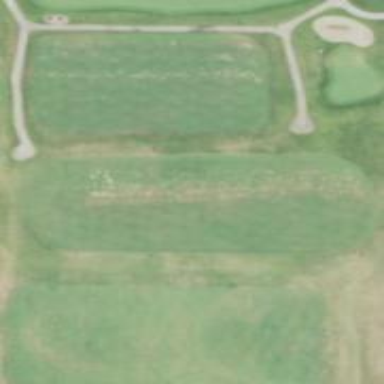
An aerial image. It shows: Golf tee on grassy land.